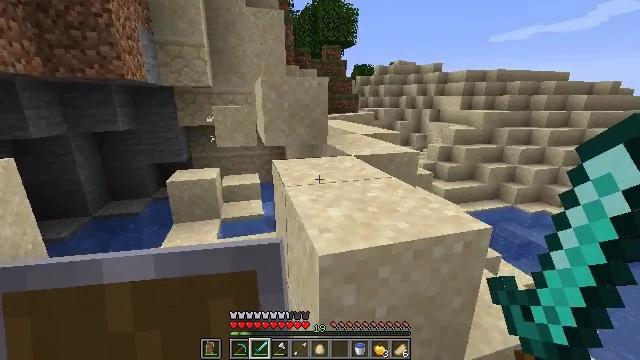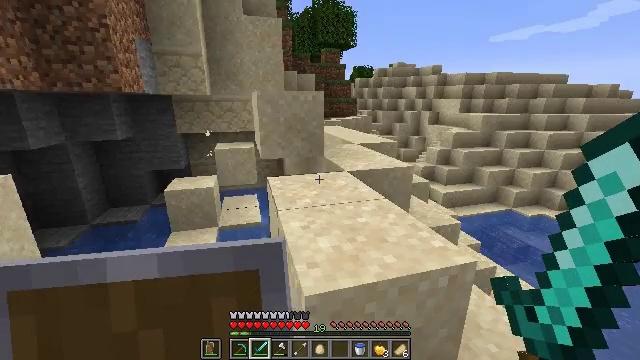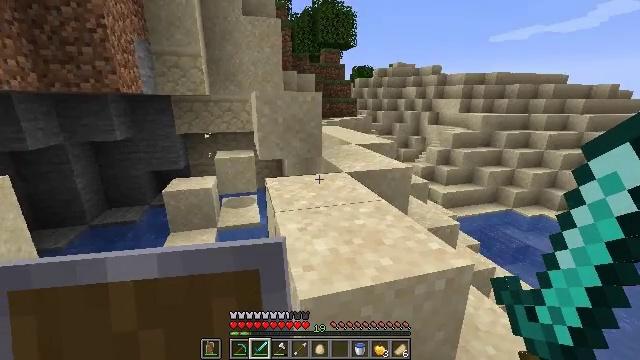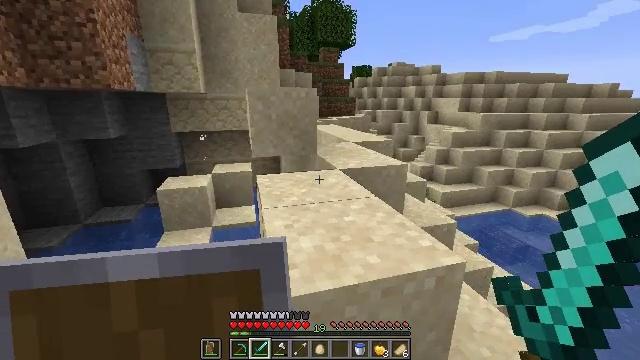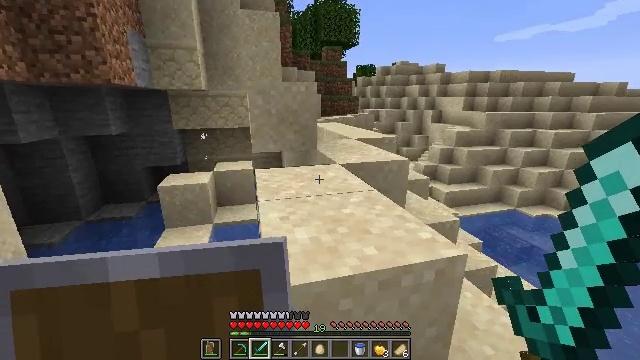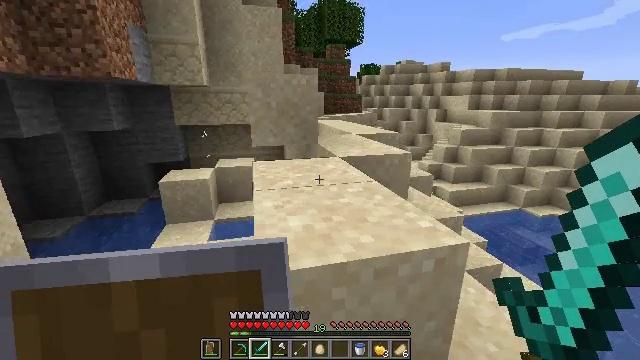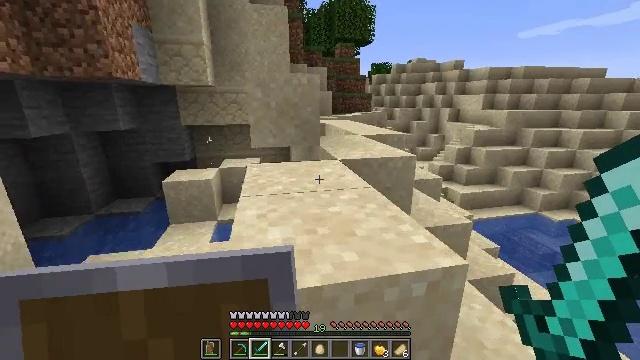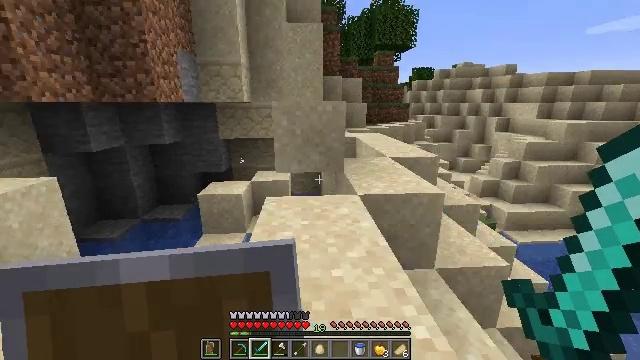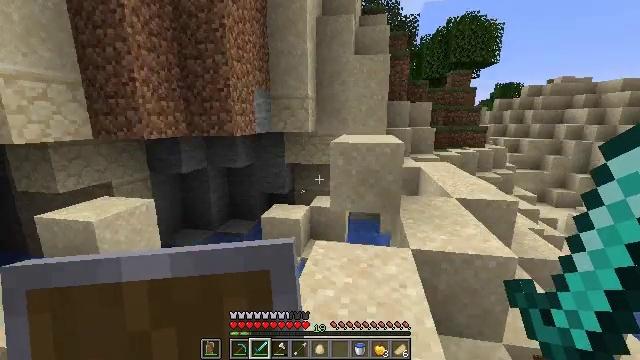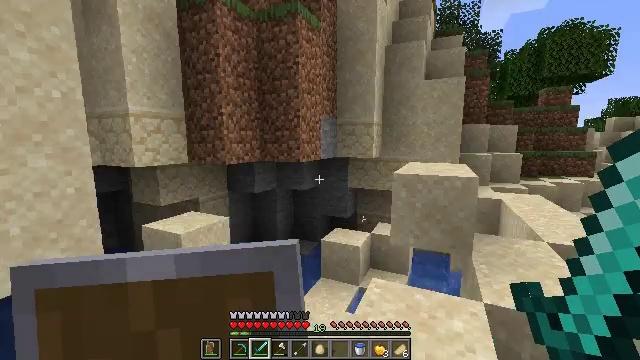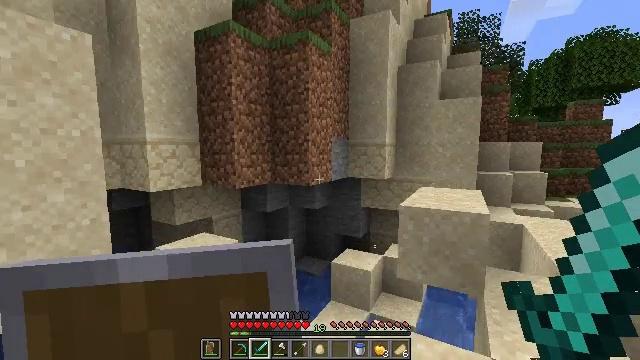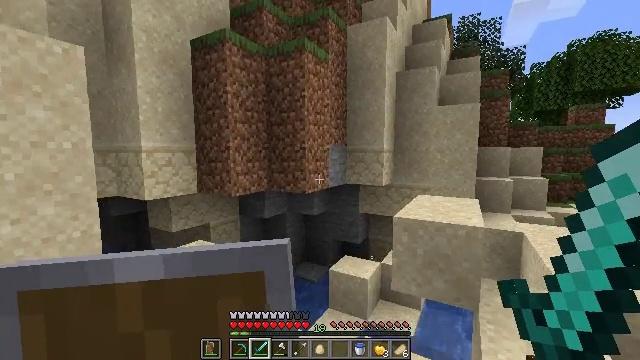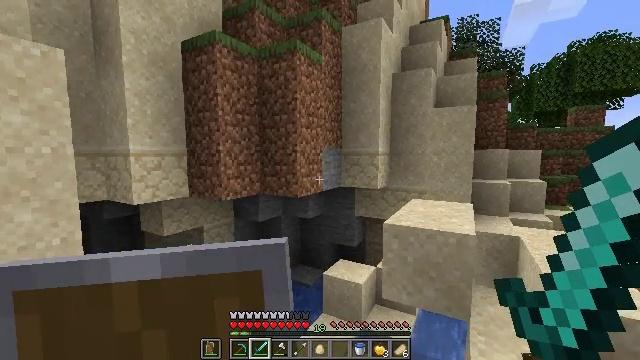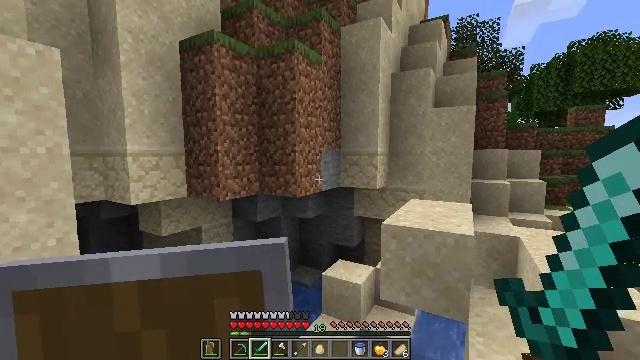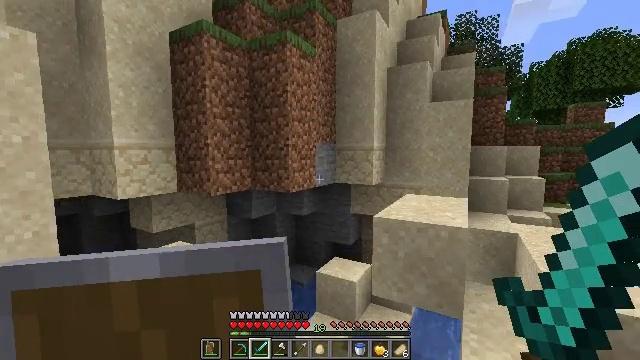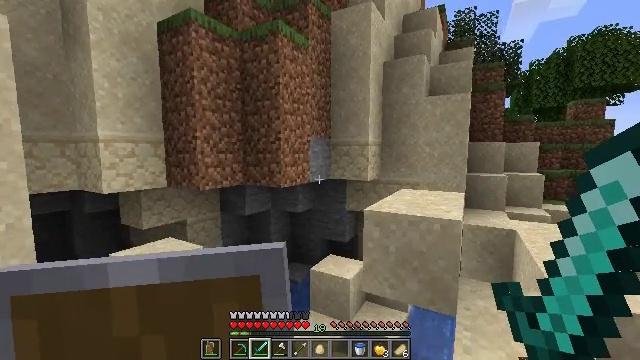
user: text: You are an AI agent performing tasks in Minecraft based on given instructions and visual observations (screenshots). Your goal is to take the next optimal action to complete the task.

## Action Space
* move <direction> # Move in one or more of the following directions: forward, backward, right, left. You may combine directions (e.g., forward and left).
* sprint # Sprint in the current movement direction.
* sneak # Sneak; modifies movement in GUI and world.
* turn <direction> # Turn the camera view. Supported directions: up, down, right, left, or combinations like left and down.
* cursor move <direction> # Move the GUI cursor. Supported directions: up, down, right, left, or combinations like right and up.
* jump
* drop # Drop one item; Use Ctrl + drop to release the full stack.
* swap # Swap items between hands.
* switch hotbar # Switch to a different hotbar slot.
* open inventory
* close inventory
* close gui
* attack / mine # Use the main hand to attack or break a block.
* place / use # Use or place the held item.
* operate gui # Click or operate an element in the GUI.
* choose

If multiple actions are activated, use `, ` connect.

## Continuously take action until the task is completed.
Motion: motion action
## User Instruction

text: Gather oak leaves by attacking.
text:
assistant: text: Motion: move forward and move right, jump
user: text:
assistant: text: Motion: move forward and move right, jump
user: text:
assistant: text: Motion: move forward and move right, jump
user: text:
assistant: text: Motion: move forward and move right, jump
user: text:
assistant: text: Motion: move forward and move right, jump
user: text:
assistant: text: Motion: move forward and move right, turn left, jump
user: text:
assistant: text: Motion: move forward and move right, turn left, jump
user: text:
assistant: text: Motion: move forward and move right, turn left and up
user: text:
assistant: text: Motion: move forward and move right, turn left and up
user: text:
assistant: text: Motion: move forward and move right, turn left and up
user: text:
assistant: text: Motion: move forward
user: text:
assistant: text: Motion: move forward, jump
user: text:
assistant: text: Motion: move forward, jump
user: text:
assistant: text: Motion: move forward and move right, jump
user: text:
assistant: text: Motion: move forward and move right, jump
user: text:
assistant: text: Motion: move forward and move right
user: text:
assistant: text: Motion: move forward and move right
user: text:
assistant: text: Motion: move forward and move right
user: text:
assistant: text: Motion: move forward and move right
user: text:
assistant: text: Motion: move forward and move right
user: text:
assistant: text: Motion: move forward and move right
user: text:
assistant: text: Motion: move forward and move right
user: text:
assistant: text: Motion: move right
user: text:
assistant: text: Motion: move right
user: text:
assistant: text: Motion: move right
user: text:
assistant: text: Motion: move right
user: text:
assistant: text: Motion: move right
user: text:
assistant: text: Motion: move right, turn up
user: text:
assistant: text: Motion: turn left and up
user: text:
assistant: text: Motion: turn left and up